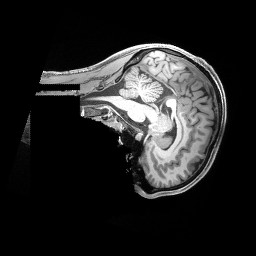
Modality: T1w
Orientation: sagittal
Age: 27
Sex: male
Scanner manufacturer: siemens
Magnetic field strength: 3 T
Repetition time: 2.4 s
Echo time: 0.00228 s